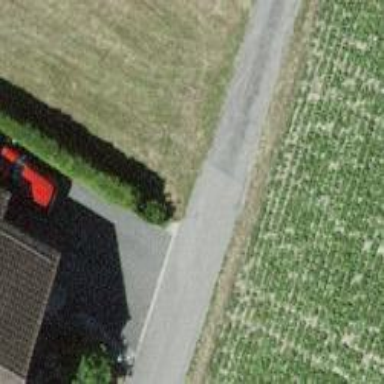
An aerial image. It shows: Hedge acting as barrier.